Question: In my project I've got several TCharts with 2 series and 2 bars in each series.
[
On each of them I need to show the value of the series bars on mouse hoovering over them.
I'm using onMouseMove event:
'''
procedure TfrmBoard.chartCountMouseMove(Sender: TObject; Shift:
TShiftState; X, Y: Integer);
var
SeriesIndex : Integer;
begin
with Tcontrol(Sender) do
begin
seriesIndex := (Sender as TChart).series[0].clicked(X,Y);
ShowHint := SeriesIndex <> -1;
if ShowHint then
Hint := FloatToStr((Sender as TChart).series[0].YValues.Value[seriesIndex]);
end;
end;
'''
This code shows the values of the first series in the chart, but not of the second.
If I add a loop, the event will show values of the second series only.
'''
procedure TfrmBoard.chartCountMouseMove(Sender: TObject; Shift:
TShiftState; X, Y: Integer);
var
SeriesIndex : Integer;
i: Integer;
begin
with Tcontrol(Sender) do
begin
for I := 0 to (Sender as TChart).SeriesCount - 1 do
begin
seriesIndex := (Sender as TChart).series[i].clicked(X,Y);
ShowHint := SeriesIndex <> -1;
if ShowHint then
Hint := FloatToStr((Sender as TChart).series[i].YValues.Value[seriesIndex]);
end;
end;
end;
'''
Can somebody help how to show values for both series?
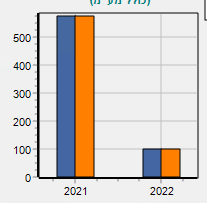
Answer: You have to break loop when 'ShowHint' becomes 'True', otherwise it might be overwritten with next 'False' values
'''
if ShowHint then begin
Hint := FloatToStr((Sender as TChart).series[i].YValues.Value[seriesIndex]);
Break;
end;
'''
By the way, does your 'TChart' have event 'OnMouseEnter' for objects?